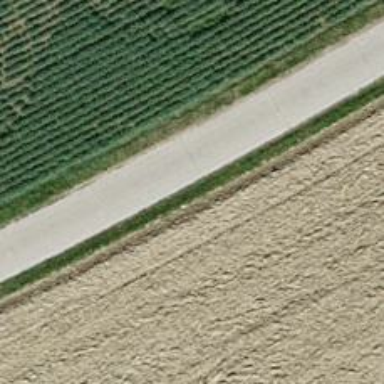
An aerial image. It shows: Concrete agricultural track with grade1 quality.